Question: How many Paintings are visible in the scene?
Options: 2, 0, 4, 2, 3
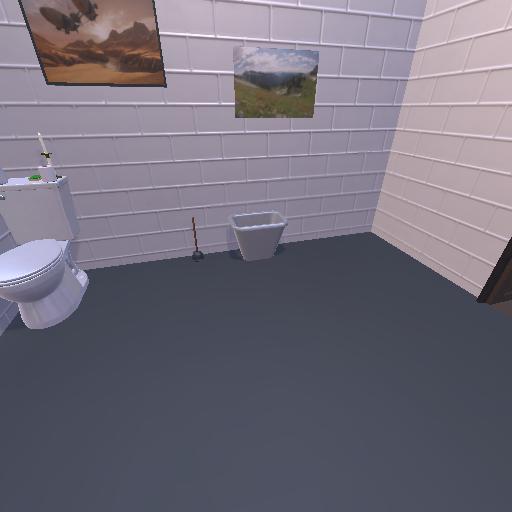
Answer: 2